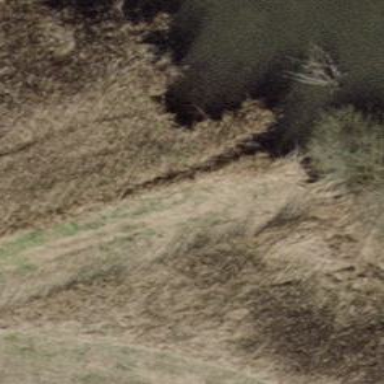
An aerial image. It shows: Drain waterway.